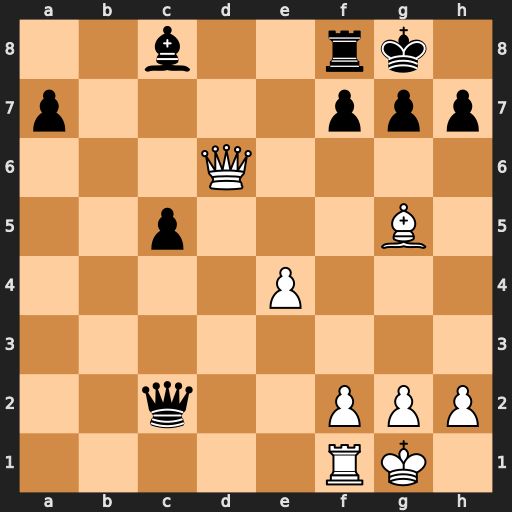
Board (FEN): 2b2rk1/p4ppp/3Q4/2p3B1/4P3/8/2q2PPP/5RK1
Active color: w
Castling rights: -
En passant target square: -
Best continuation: Be7 Re8 Qc6 Bd7 Qxd7